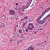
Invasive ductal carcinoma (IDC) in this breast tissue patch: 0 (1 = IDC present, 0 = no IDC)